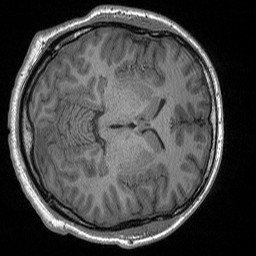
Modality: T1w
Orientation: axial
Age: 22
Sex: male
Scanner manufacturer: siemens
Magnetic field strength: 3 T
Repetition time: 1.56 s
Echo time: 0.00207 s